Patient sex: M
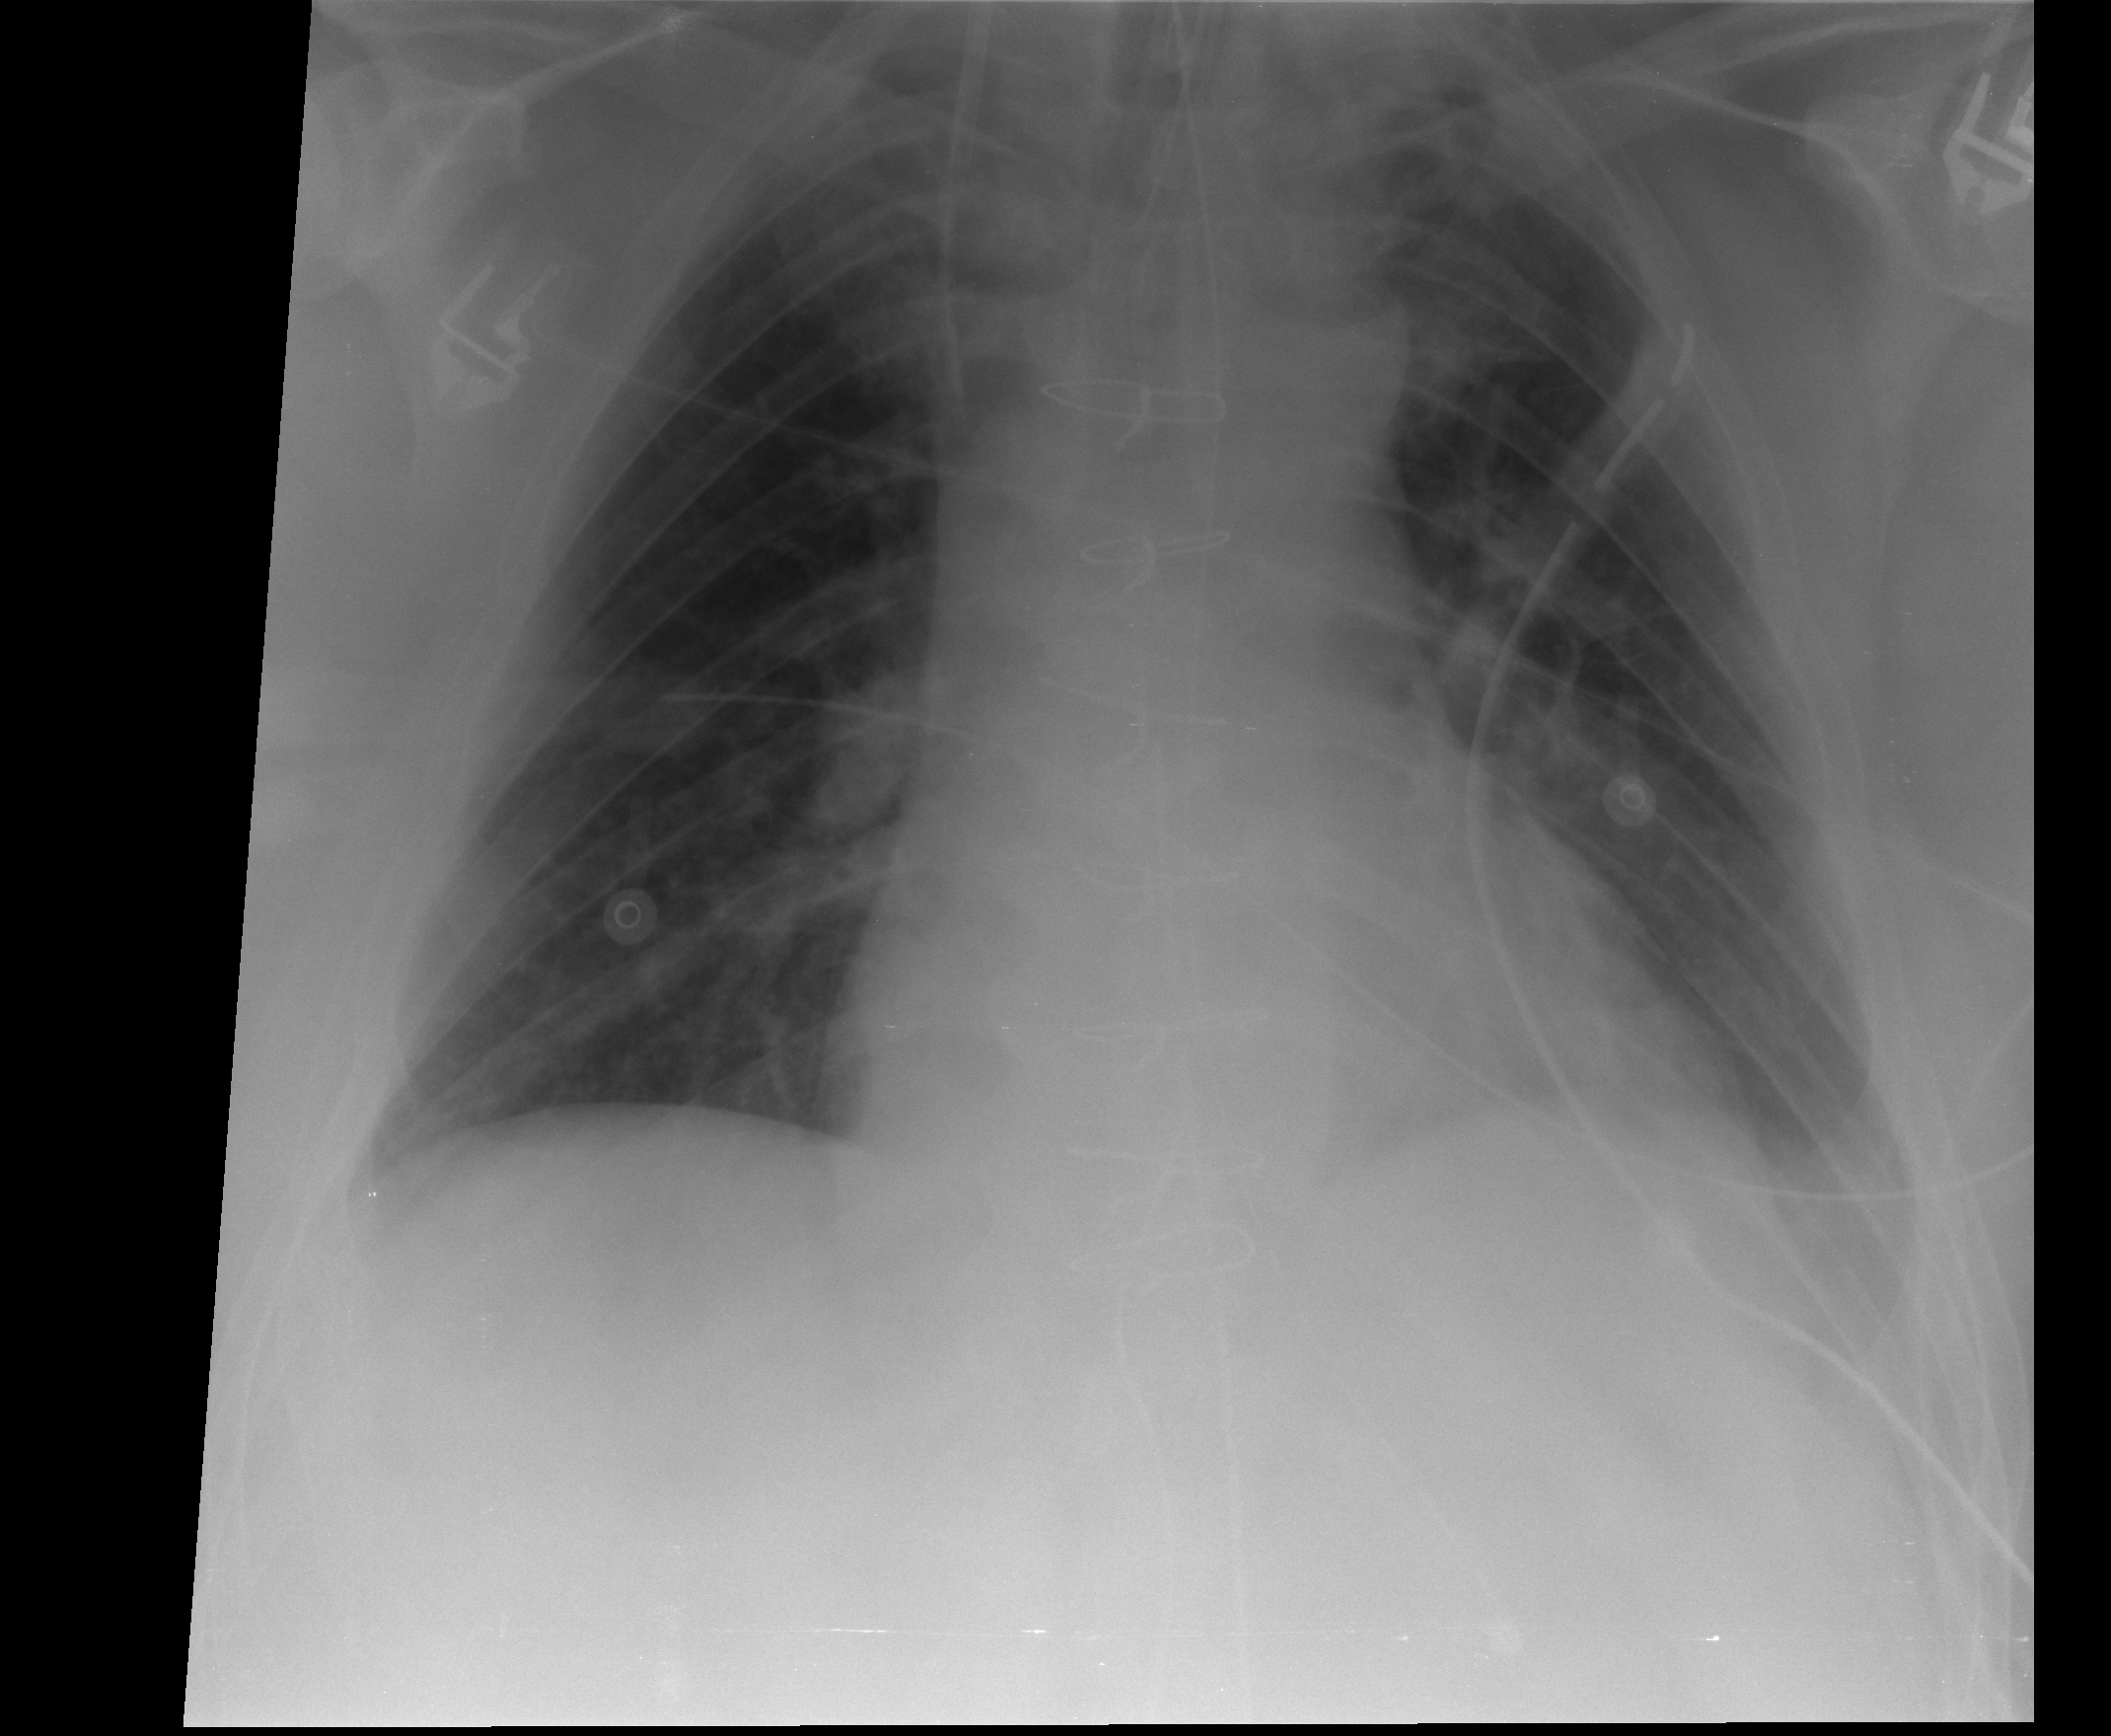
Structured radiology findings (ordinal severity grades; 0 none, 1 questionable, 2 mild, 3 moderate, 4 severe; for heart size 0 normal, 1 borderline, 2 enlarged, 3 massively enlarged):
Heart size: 2
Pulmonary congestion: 0
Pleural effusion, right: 0
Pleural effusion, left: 1
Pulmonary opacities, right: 0
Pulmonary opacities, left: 0
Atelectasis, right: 2
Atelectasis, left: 2